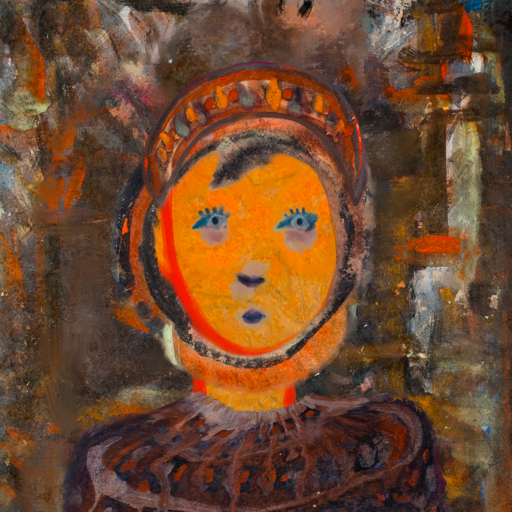
Background: GypsyQueen, Head And Neck Front: Sisters, Face Front: Hill_Girl, Bust: Hypocrite, Hair Front: Childish, Head Accessory: Hypocrite, Second Necklace: Blank, Necklace: Blank, Baby: Blank